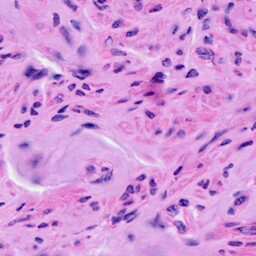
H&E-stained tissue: Ovarian